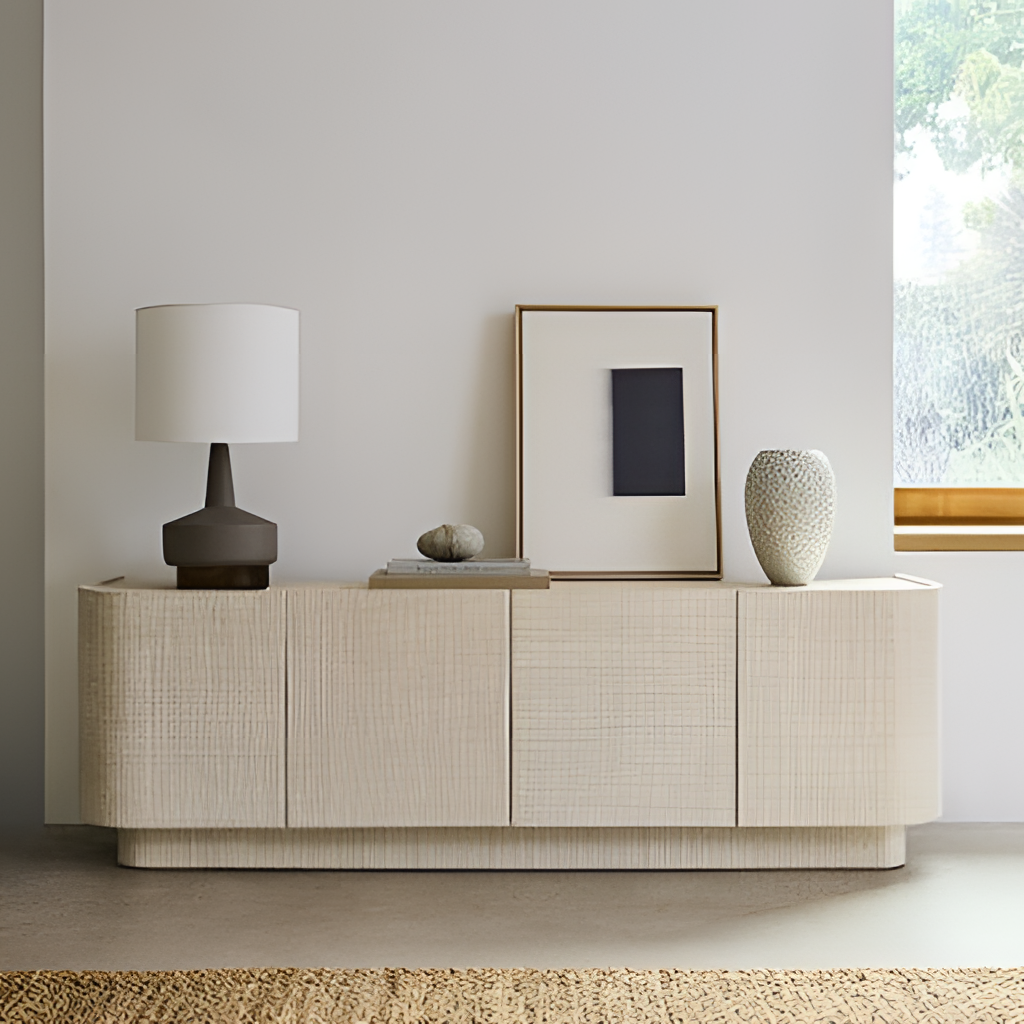
wood sideboard, living room, contemporary, gray concrete flooring, with smooth pattern, paint wallpaper, with solid pattern